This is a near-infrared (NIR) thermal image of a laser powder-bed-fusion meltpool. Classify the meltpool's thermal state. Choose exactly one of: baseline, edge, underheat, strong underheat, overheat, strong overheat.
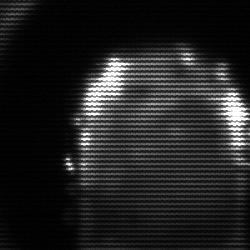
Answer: baseline